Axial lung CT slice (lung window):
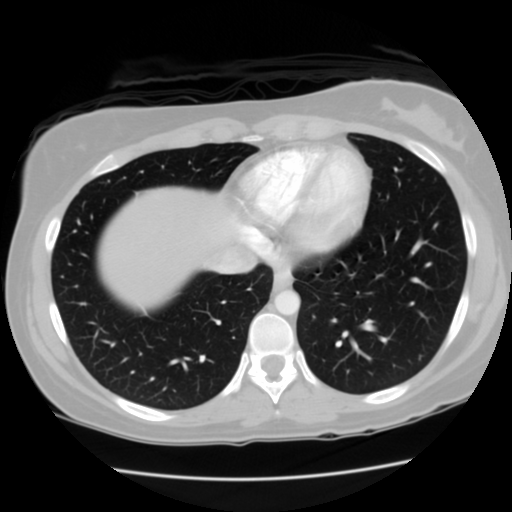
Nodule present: no